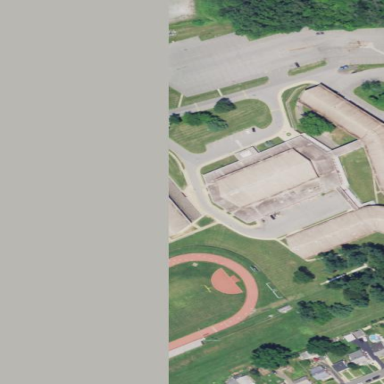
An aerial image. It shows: School.